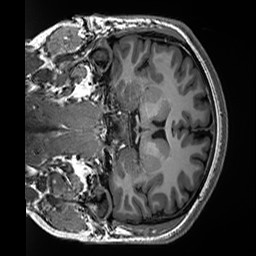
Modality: T1w
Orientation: coronal
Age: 27
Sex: male
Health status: healthy
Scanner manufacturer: siemens
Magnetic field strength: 3 T
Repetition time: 2.5 s
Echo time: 0.00299 s